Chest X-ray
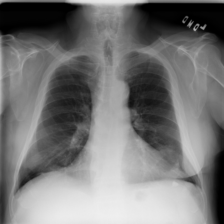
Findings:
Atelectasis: negative
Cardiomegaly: negative
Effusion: negative
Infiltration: negative
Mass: negative
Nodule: negative
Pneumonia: negative
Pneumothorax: negative
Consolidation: negative
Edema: negative
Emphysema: negative
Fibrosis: negative
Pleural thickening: negative
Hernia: negative